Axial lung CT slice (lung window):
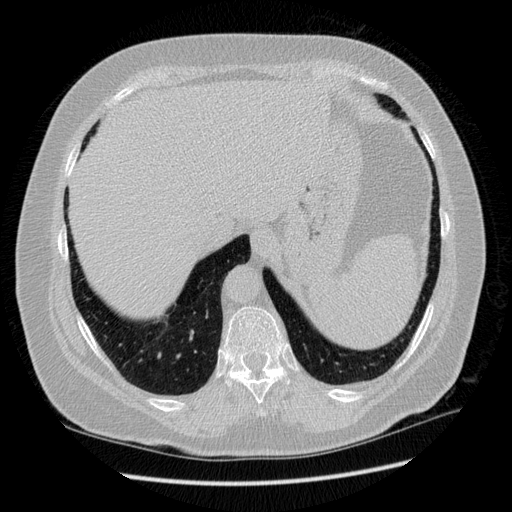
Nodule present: no